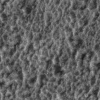
Atmospheric dust classification: not_dusty